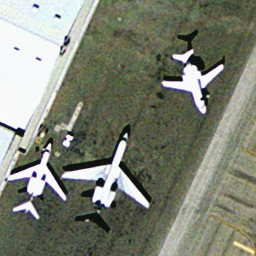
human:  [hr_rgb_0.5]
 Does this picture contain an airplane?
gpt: yes

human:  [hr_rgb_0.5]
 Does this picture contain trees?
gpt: no

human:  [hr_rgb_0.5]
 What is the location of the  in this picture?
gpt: lower left and upper right